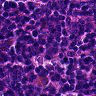
Metastatic tissue present: no